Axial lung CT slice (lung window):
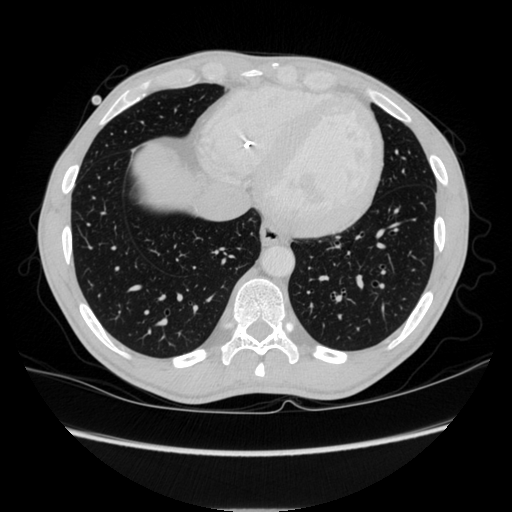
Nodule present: no